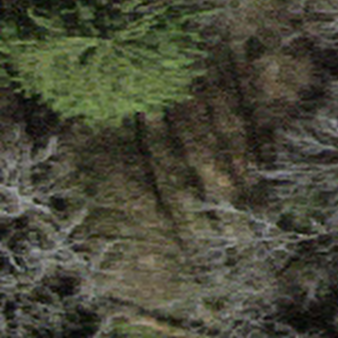
Label: other